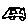
Label: car